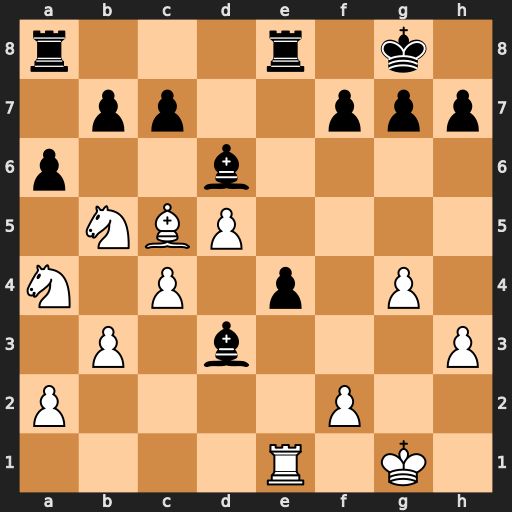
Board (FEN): r3r1k1/1pp2ppp/p2b4/1NBP4/N1P1p1P1/1P1b3P/P4P2/4R1K1
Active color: w
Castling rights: -
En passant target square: -
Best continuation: Nxd6 cxd6 Bxd6